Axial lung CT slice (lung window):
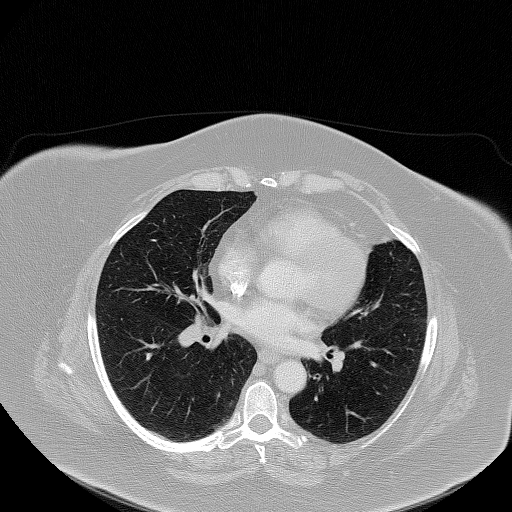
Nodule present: no